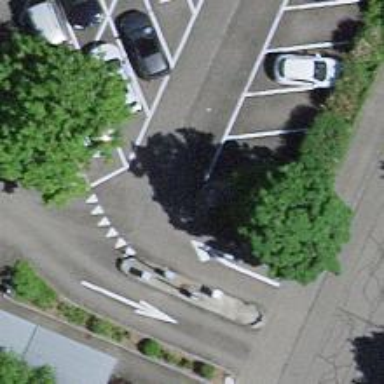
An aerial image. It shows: Lift gate barrier.